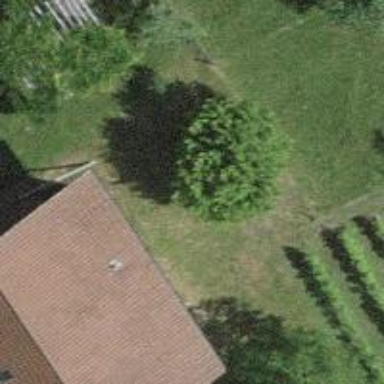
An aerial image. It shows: Single tag "natural: tree."